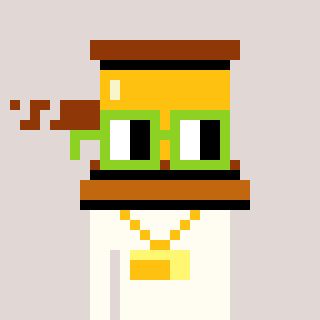
a pixel art character with square light green glasses, a gavel-shaped head and a grayscale-colored body on a warm background